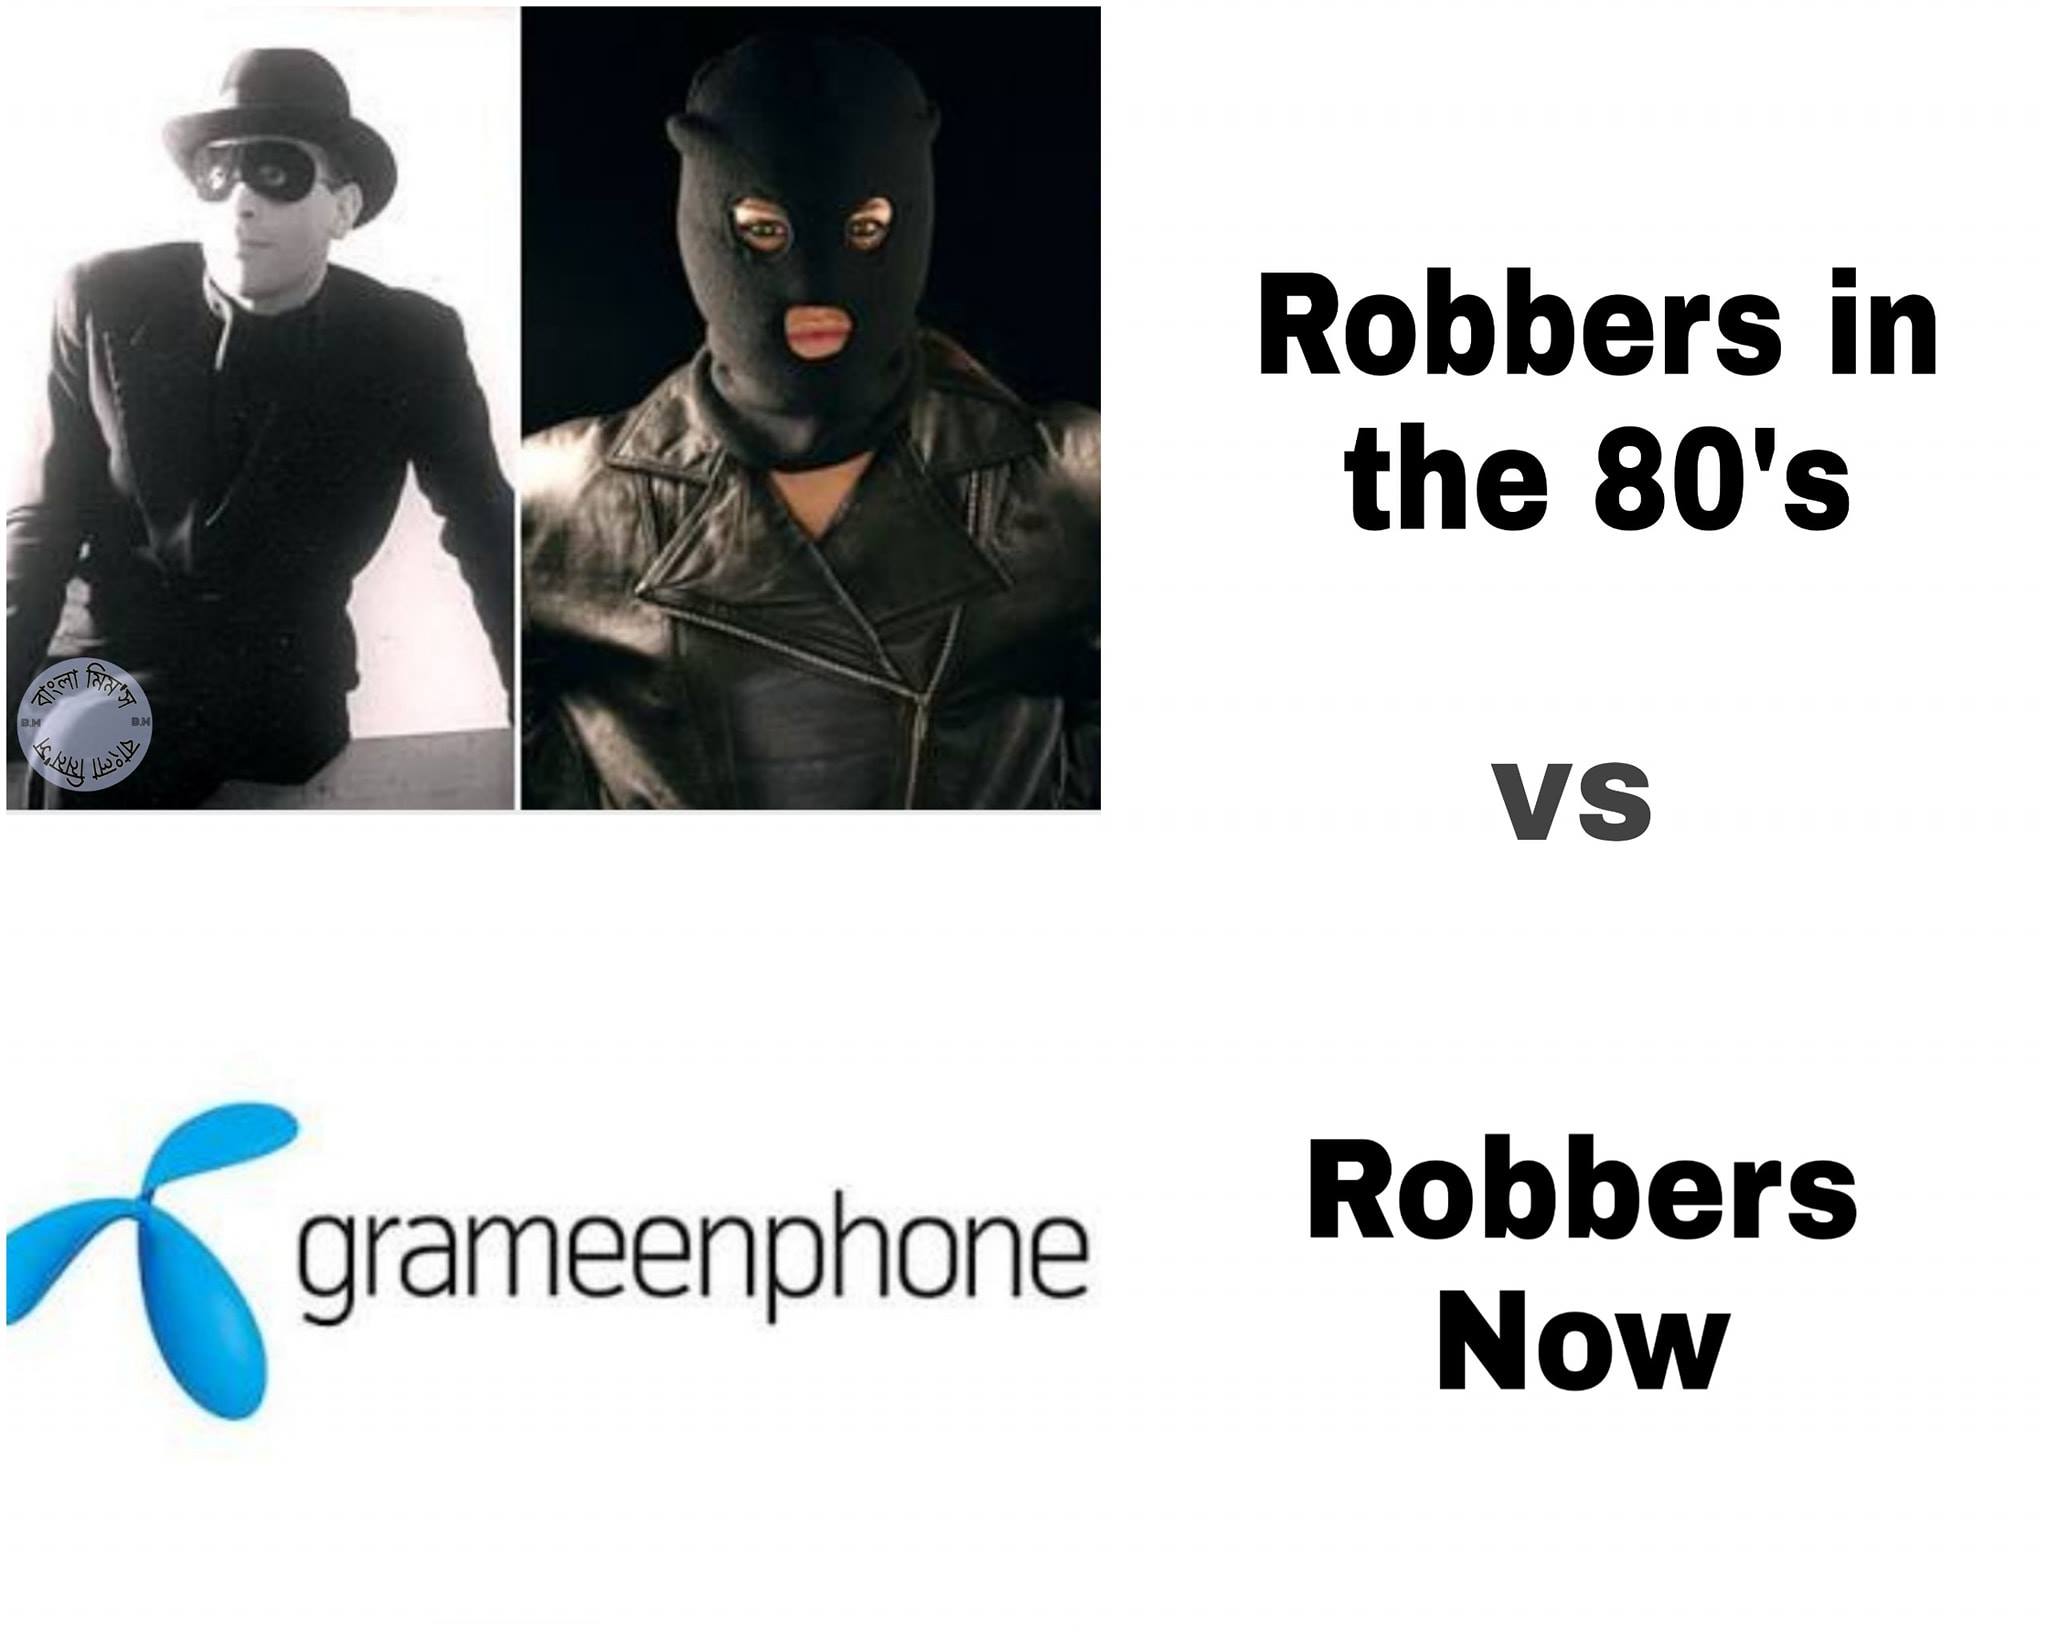
Caption: Robbers in the 80's    vs       grameenphone    Robbers Now
Label: hate